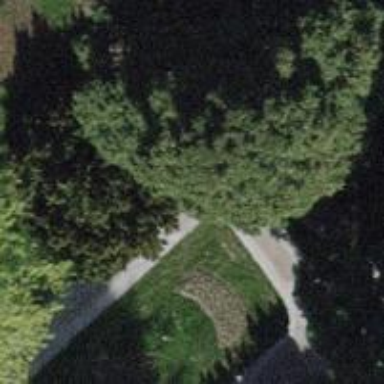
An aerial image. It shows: Compacted path.